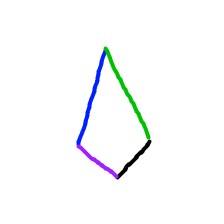
Shape: kite